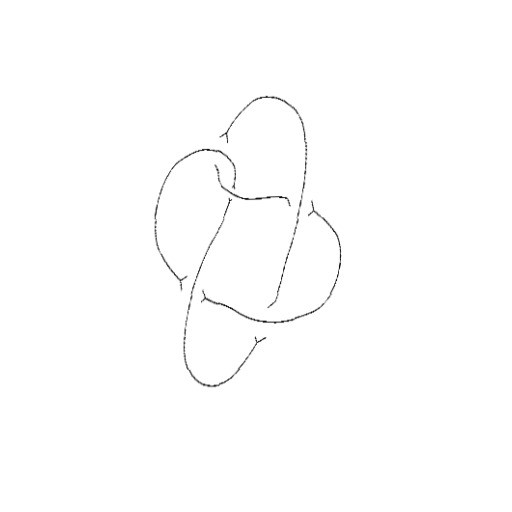
Crossing number: 5